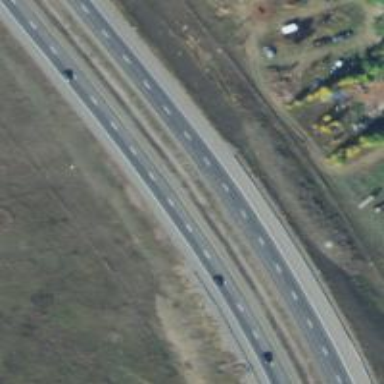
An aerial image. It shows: View of motorway.